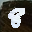
Label: 8